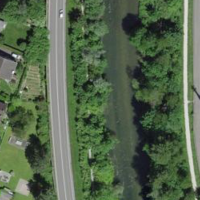
EUNIS habitat code: 15
Species observed at this site:
Cirsium arvense
Prunus mahaleb
Clematis vitalba